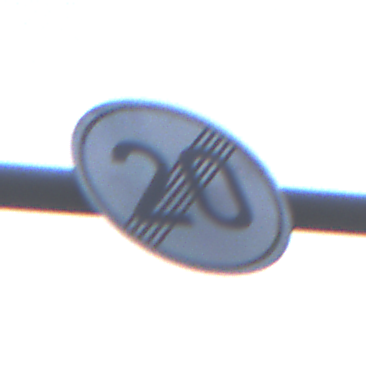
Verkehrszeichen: EndeGeschwindigkeit20
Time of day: SunriseSunset
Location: Outdoor (Nature)
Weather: PartlyCloudy
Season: Autumn
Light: Natural